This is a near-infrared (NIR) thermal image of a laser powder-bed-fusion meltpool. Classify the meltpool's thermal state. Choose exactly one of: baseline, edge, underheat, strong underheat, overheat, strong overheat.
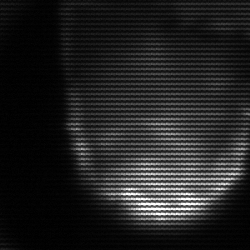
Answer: edge